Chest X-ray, AP view. Patient: 76 years old, sex M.
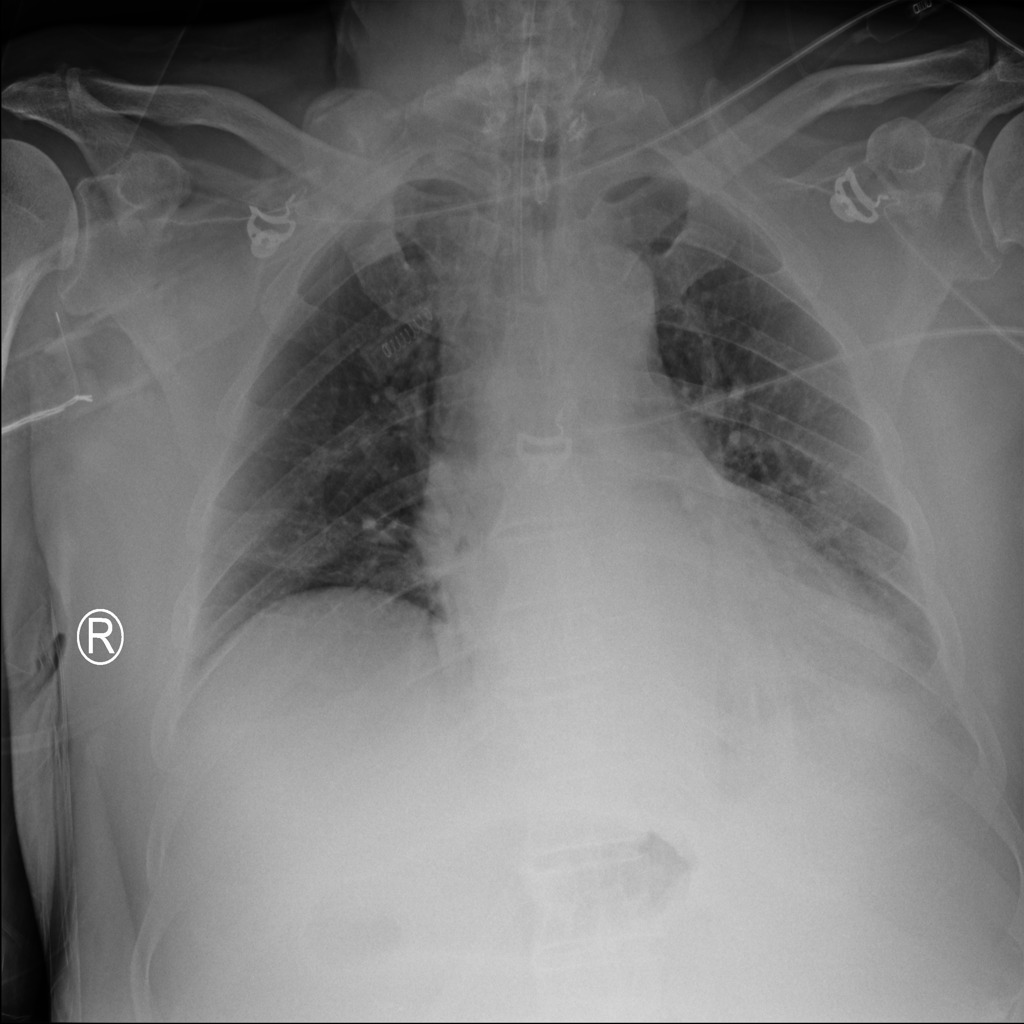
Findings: Effusion